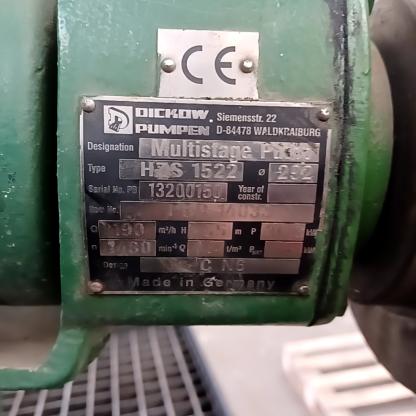
Klasa: tabliczka-znamionowa